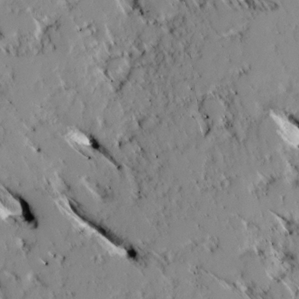
Label: non_frost